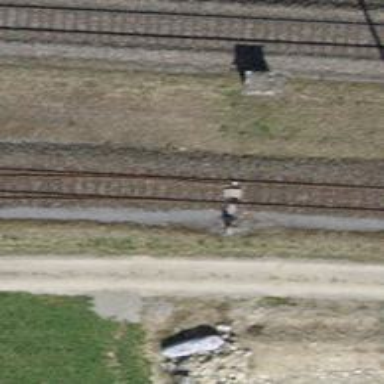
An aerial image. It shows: Single-track railway yard.